Question: I would like to run a WebSocket server off a worker role in Azure.
This works fine locally on the emulator, but there is a windows firewall prompt the first time the socket server runs.
I'm wondering if anyone would know how to overcome the connection issues with regards to sockets on Azure.
My socket server implementation: 'OnStart'
'''
var server = new WebSocketServer("ws://theappname.cloudapp.net:8080/");
server.Start(socket =>
{
socket.OnOpen = () =>
{
Trace.WriteLine("Connected to " + socket.ConnectionInfo.ClientIpAddress,"Information");
_sockets.Add(socket);
};
});
.... etc
'''
The client implementation:
'''
var socket = new WebSocket("ws://theappname.cloudapp.net:8080");
socket.onopen = function () {
status.html("Connection Opened");
};
socket.onclose = function () {
status.html("Connection Closed");
}
'''
---
The status changes to 'closed' a few seconds after loading the page.
---
My endpoint for the worker role below:
'WebSocket Input http 8080 <Not Set>'
---
I have now tried to bind to the internal IP address using the following:
'RoleEnvironment.CurrentRoleInstance.InstanceEndpoints["WebSocket"].IPEndpoint.ToString();'
---
For the sake of anyone else facing this when implementing websockets on Azure;
1. Your firewall probably will deny your connection if not on port 80 or 8080 so create a separate deployment for it.
2. Endpoint must be set to TCP and not HTTP for the correct firewall rules to be created. (see image)

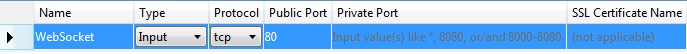
Answer: Just for the sake of trial, why don't you change your Input Endpoit from "http" to "tcp" protocol. And explicitly set the local port to 8080 (which in your case is ). Also you have to keep in mind that Windows Azure Load Balancer would kill any connection that is idleing for more than 60 seconds, so you might want to implement some kind of "ping" solution to keep the connection open.